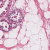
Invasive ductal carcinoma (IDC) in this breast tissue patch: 0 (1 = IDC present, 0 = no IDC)